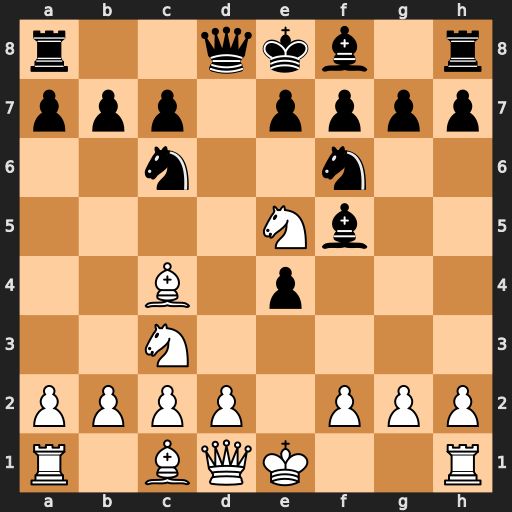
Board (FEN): r2qkb1r/ppp1pppp/2n2n2/4Nb2/2B1p3/2N5/PPPP1PPP/R1BQK2R
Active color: w
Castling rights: KQkq
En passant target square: -
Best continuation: Bxf7#